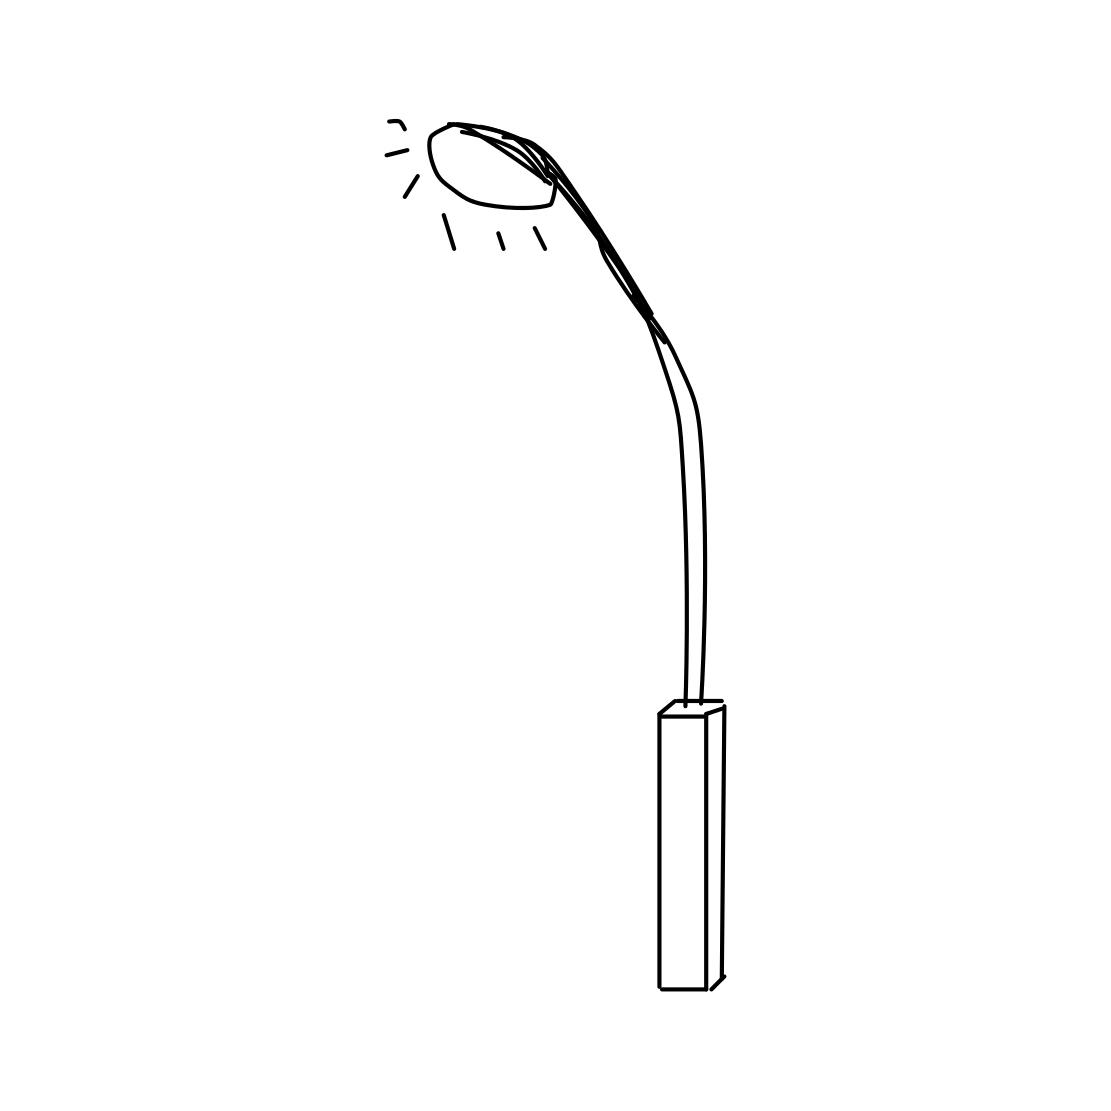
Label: streetlight